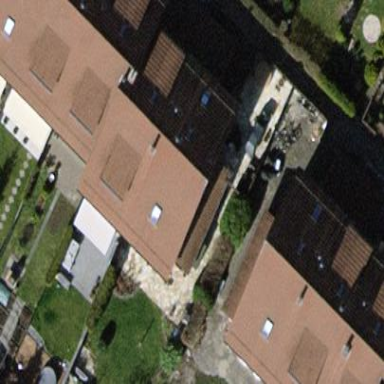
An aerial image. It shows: Terrace building.